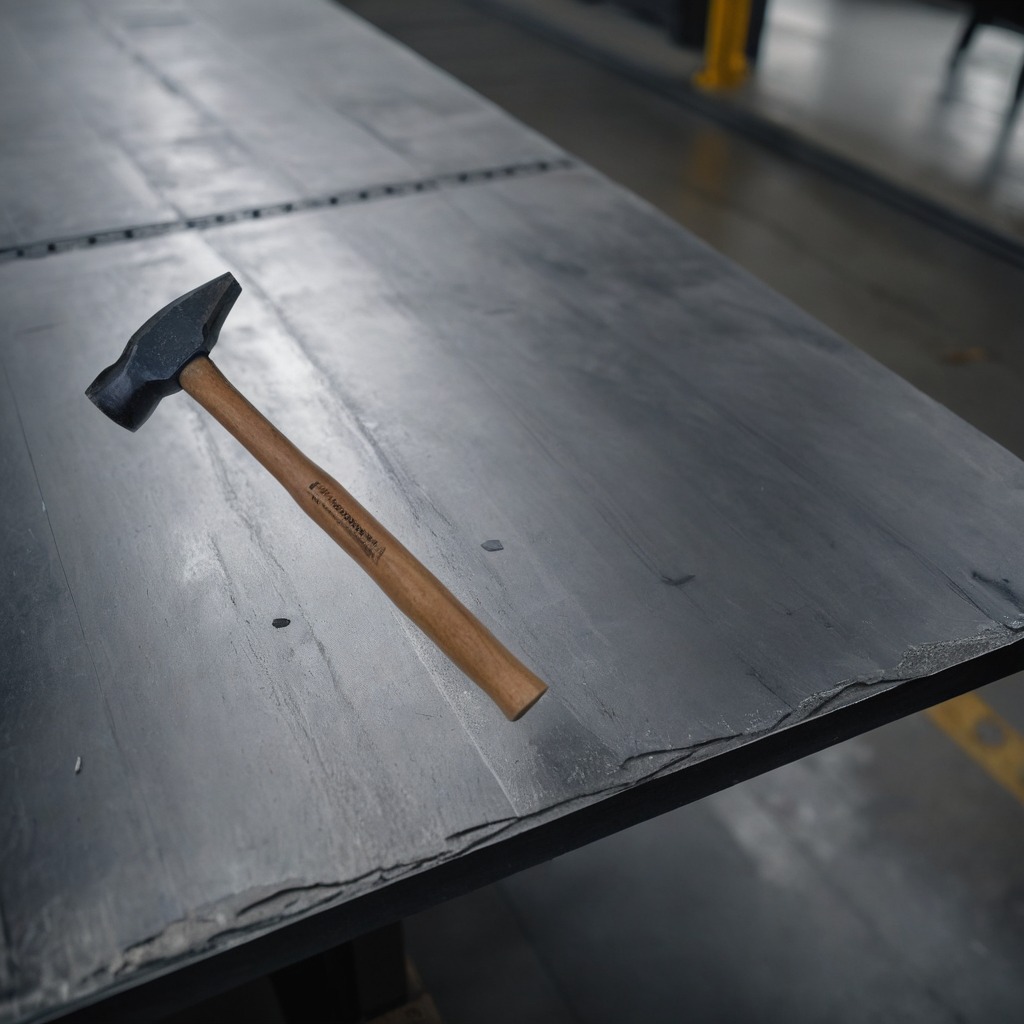
A hammer is lying on a cold steel table in a mining workshop.